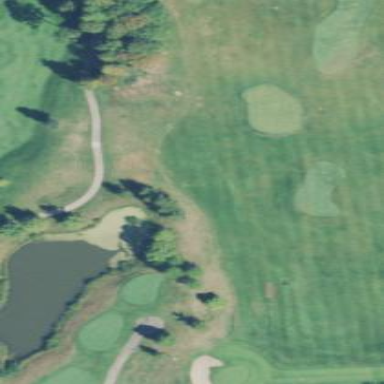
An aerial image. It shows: Water hazard on golf course. The hazard is natural water feature.